Current action and preconditions to check: path_clear

Your task: For each precondition in the list above, predict whether it will hold at this action.

Consider the current scene as observed from the mobile robot's camera, and analyze the predicted future states of all dynamic agents (e.g., people, animals, vehicles, or any moving entities) within the NEXT SECOND.

IMPORTANT: Only answer "very likely" if you are absolutely certain—based on strong, clear evidence—that a dynamic agent will violate the precondition in the predicted future state. Do NOT answer "very likely" for unlikely, ambiguous, or low-probability risks.

Ask yourself for each precondition: Is there a high probability, with clear and convincing evidence, that the predicted future states of any dynamic agent will interfere with the predicted future state of the currently executing action within the NEXT SECOND, causing that precondition to fail?

Assess the risk level based on these predictions. Use "likely" or "very likely" if motions create a clear risk of interference.

Use "neutral" or "improbable" if agents are nearby but their predicted paths are clearly diverging or non-conflicting.

Failure Risk Categories: "very improbable", "improbable", "neutral", "likely", "very likely"

Answer Format: Output ONLY the probability_of_failure value from these categories: "very improbable", "improbable", "neutral", "likely", "very likely"

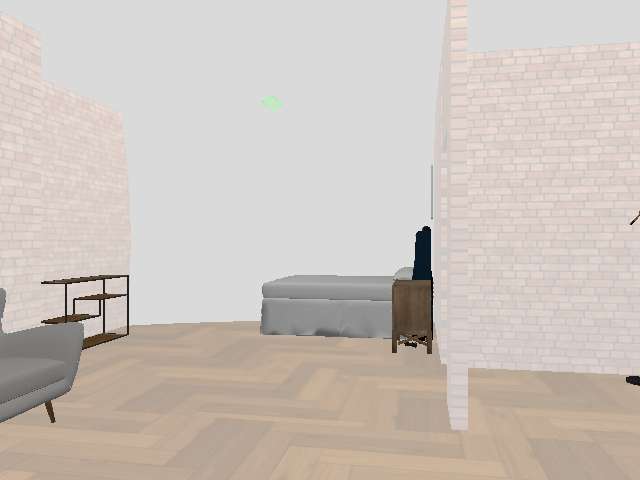

Answer: very improbable